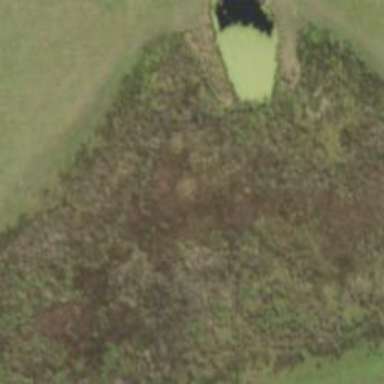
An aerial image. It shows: Marshy wetland area.